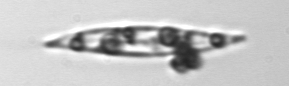
Label: Pleurosigma